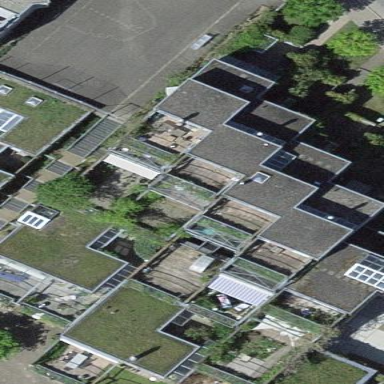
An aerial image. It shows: Residential building.